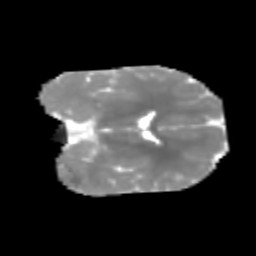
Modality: MD
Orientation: coronal
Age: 6
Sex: female
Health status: healthy